Interaction volume radius: 10 \u00c5
Interaction volume height: 10 \u00c5
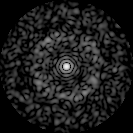
Disorder parameter: 0.8519